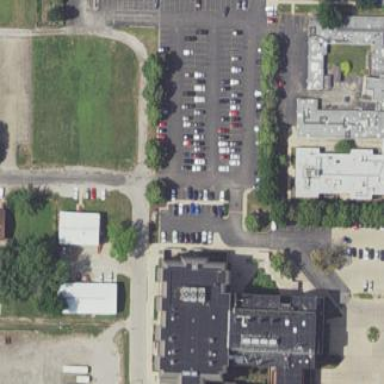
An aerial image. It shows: Parking area with surface.